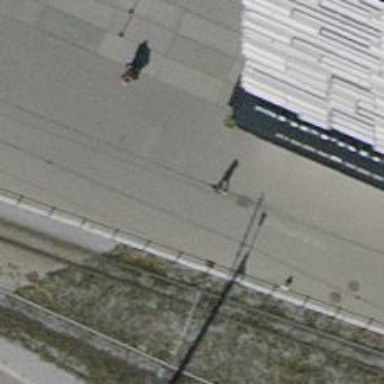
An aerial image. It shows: Bollard.